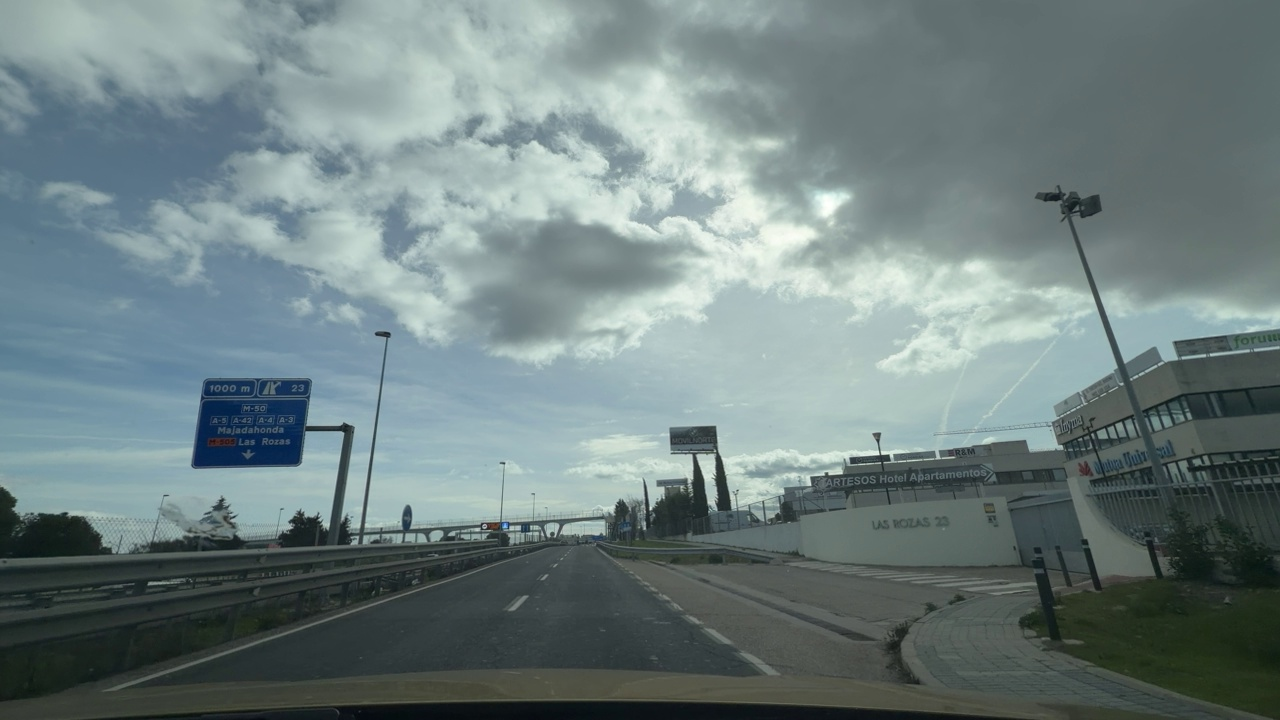
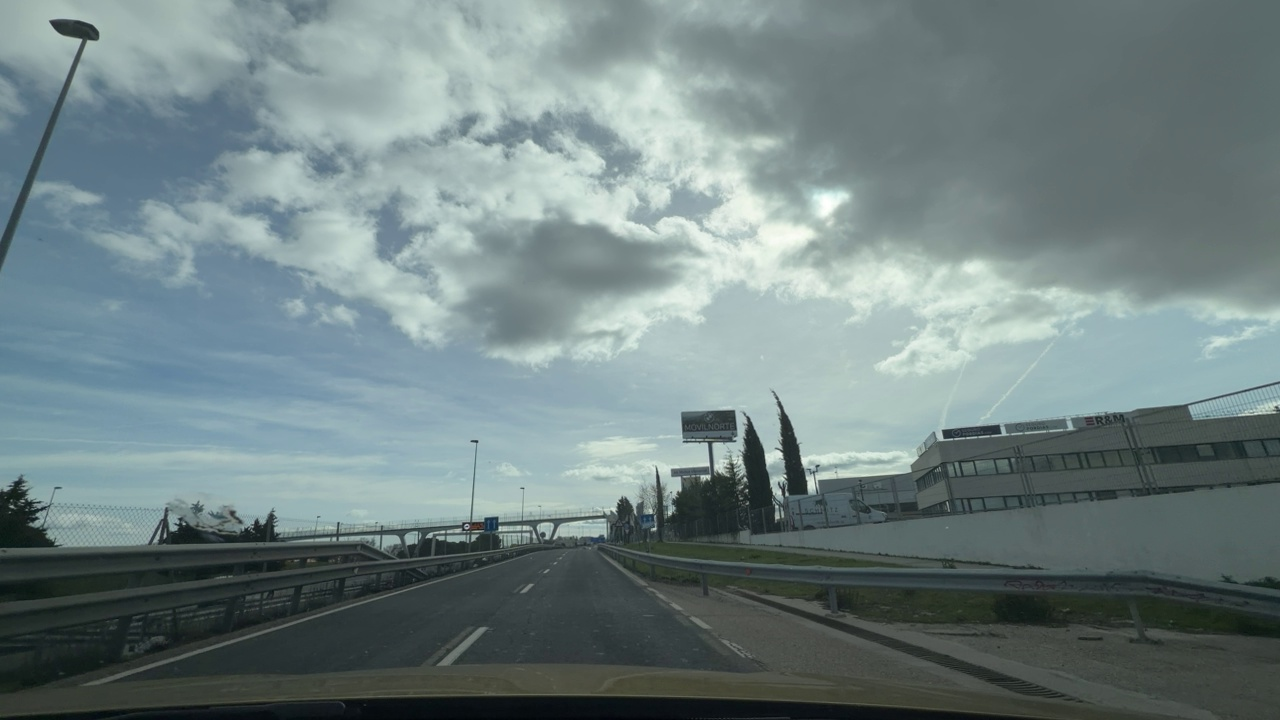
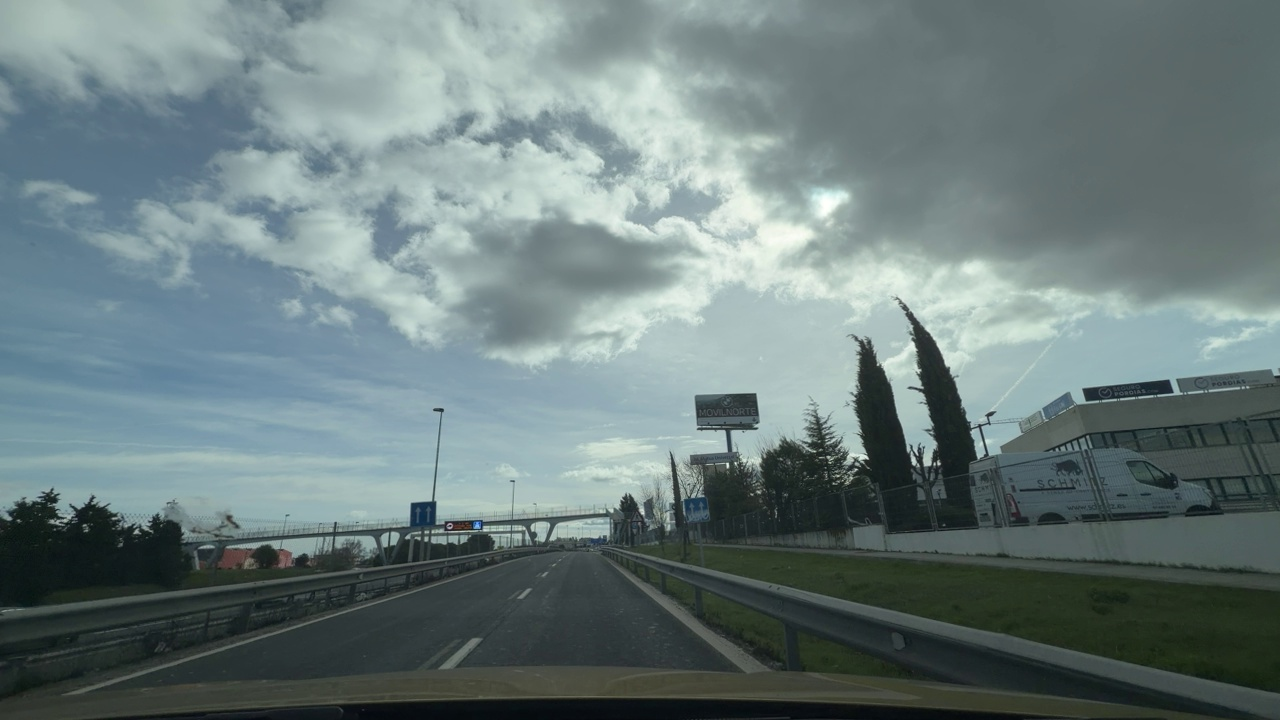
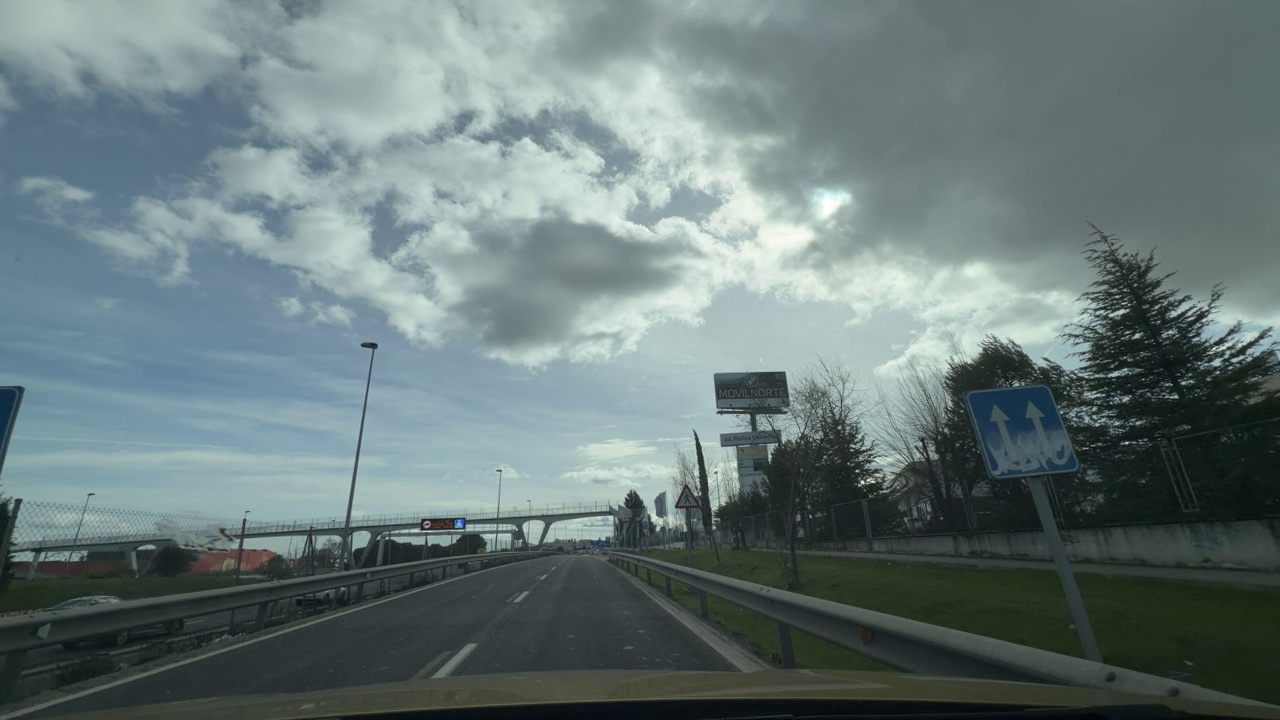
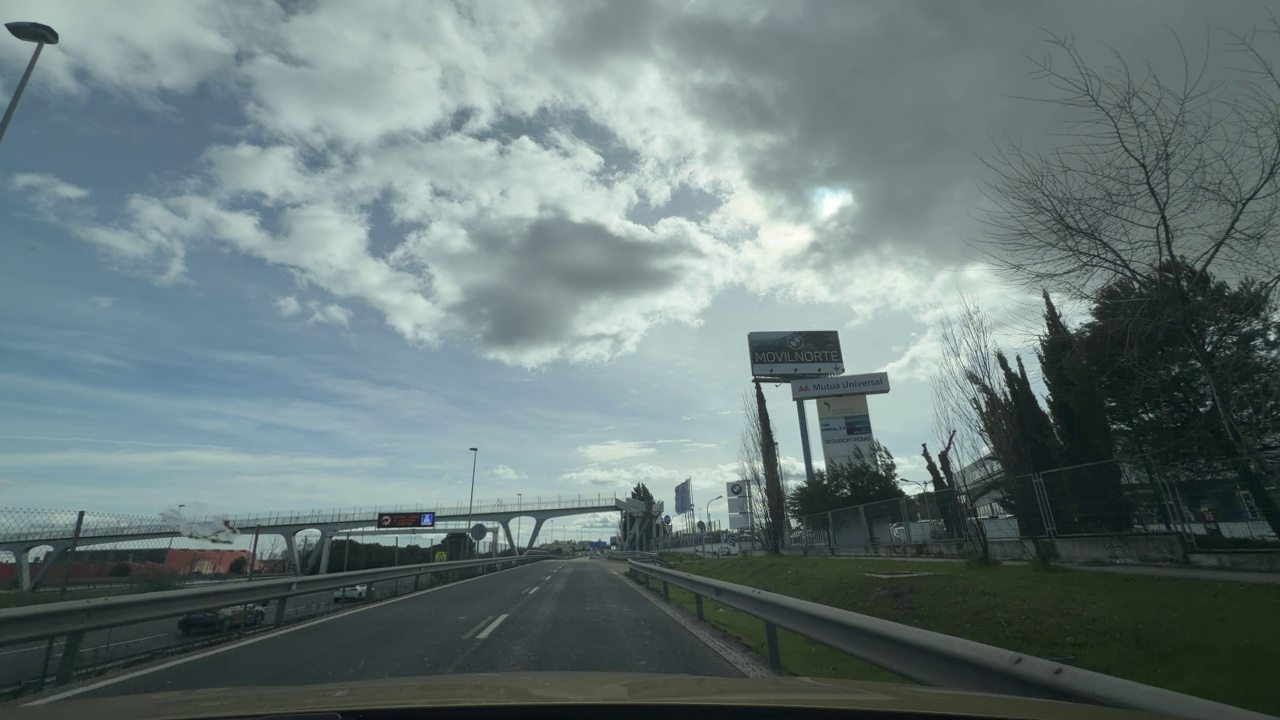
Situation: empty
Question: Is there an intersection ahead in the ego direction of travel?
Answer: No
Reasoning: Ego lane continues straight without problem

Situation: empty
Question: Do lane markings remain continuous through the intersection in the ego lane?
Answer: No
Reasoning: There is an exit on the right side of ego lane so the markings are not continuous

Situation: empty
Question: Is there a visible gap or discontinuity in the ego lane markings?
Answer: Yes
Reasoning: There is an exit on the right side of ego lane so the markings are no longer continuous for a while

Situation: empty
Question: Do lane markings from two different lanes converge into a single lane?
Answer: No
Reasoning: There is no merging lane